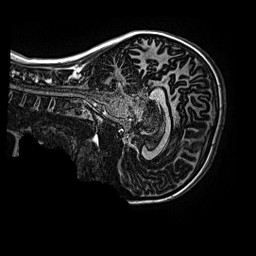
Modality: MP2RAGE
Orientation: sagittal
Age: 12
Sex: female
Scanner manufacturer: siemens
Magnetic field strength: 3 T
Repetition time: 4 s
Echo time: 0.00299 s